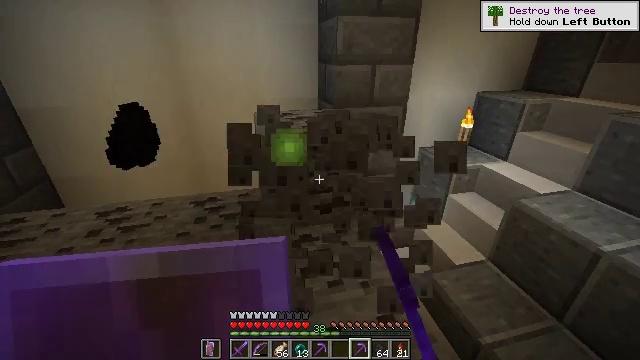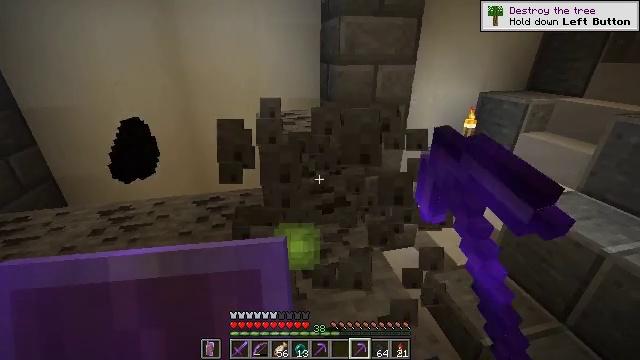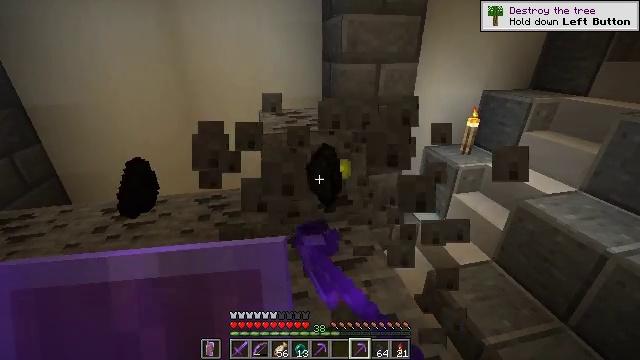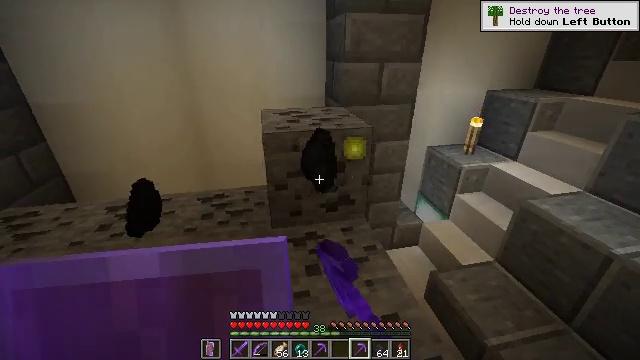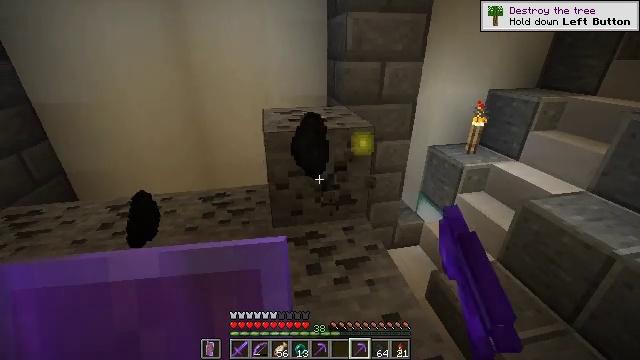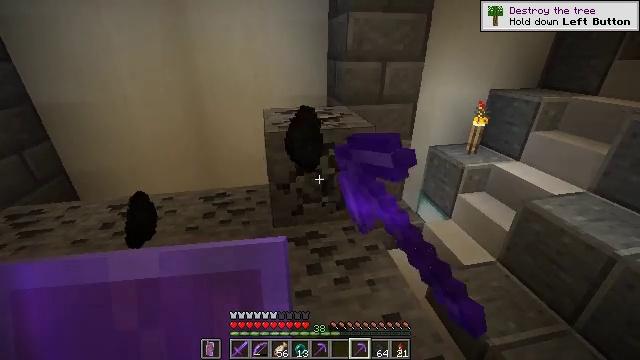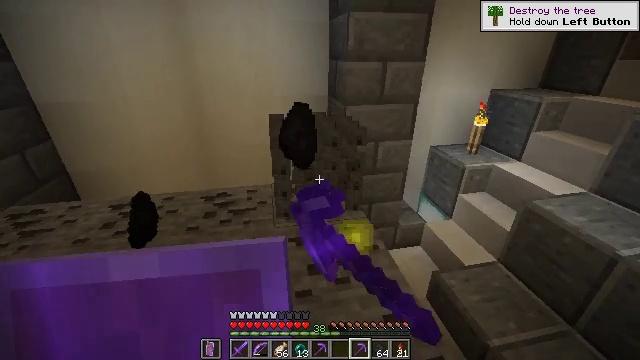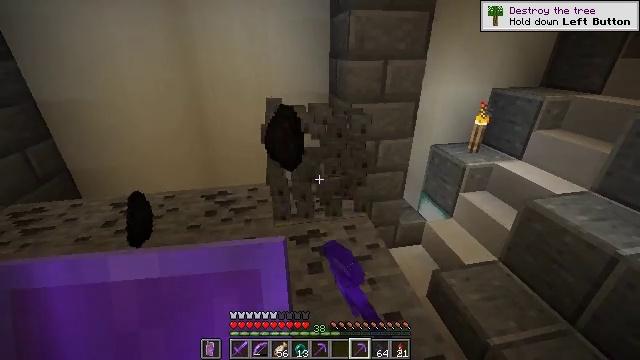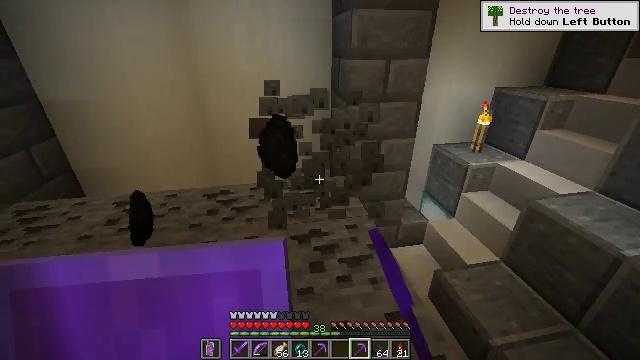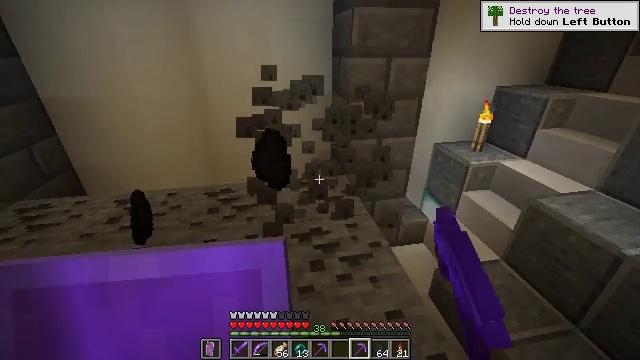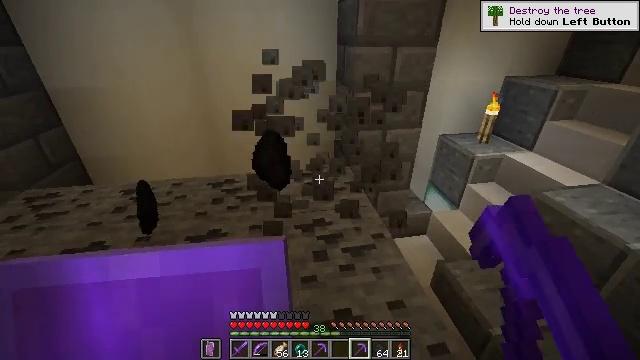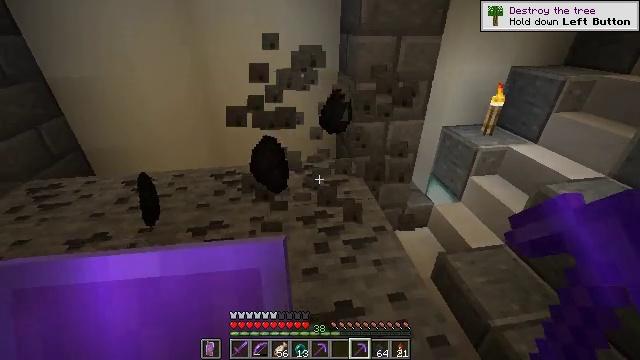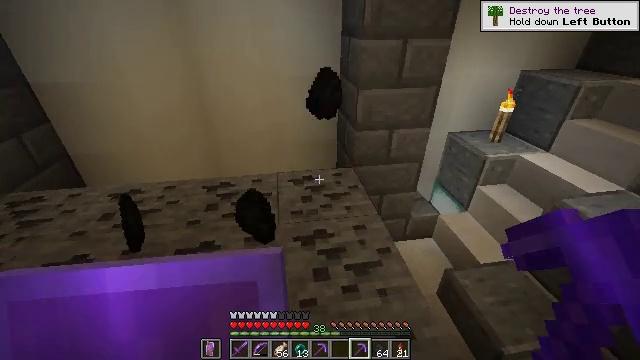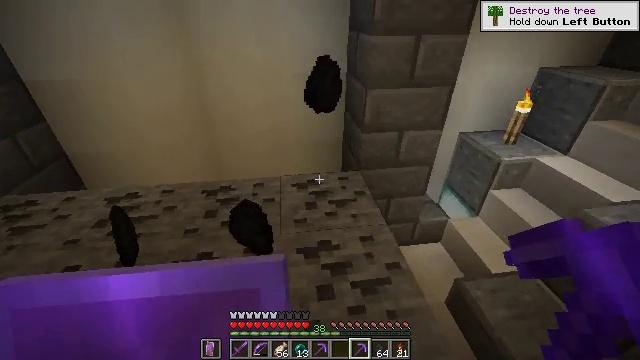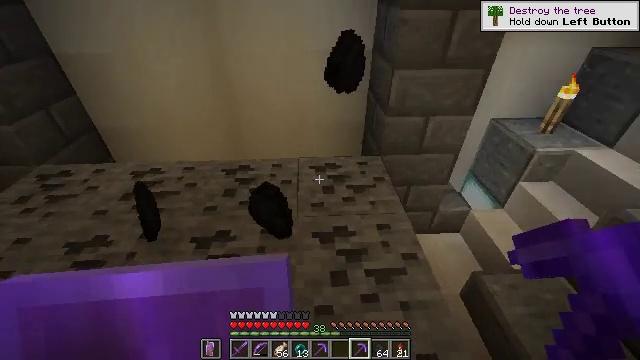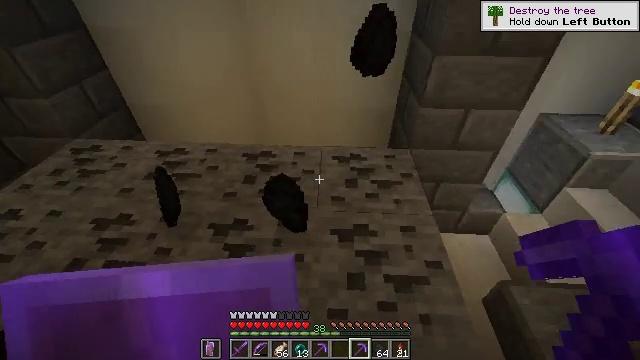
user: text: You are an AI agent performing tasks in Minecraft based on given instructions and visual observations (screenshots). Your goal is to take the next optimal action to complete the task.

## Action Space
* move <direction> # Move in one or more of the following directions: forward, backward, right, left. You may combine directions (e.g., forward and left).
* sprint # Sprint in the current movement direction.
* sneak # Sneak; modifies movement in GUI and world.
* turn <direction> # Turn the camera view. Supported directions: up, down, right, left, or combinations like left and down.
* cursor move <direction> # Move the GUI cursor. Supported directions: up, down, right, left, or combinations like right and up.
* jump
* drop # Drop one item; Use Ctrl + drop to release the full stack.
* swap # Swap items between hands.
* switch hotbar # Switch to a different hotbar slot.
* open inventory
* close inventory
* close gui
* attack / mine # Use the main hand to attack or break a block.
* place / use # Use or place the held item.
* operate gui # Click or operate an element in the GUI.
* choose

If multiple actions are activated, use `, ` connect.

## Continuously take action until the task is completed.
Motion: motion action
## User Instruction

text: Collect coal by mining the ore.
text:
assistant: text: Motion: attack / mine
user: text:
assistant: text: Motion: attack / mine
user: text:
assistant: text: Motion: attack / mine
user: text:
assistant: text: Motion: attack / mine
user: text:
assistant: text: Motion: attack / mine
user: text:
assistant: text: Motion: attack / mine
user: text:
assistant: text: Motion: attack / mine
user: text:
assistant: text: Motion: no_op
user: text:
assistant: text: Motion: no_op
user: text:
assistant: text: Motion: turn down
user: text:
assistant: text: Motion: move forward, turn down
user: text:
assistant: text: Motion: move forward
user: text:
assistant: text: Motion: move forward, turn left and down
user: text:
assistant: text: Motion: move forward, turn left and down
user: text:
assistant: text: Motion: move forward, turn left and down
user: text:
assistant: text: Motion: move forward, turn left and down
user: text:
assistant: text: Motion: move forward, turn left and down
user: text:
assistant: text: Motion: move forward and move right, turn left and down
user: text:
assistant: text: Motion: move forward and move right, turn left and down
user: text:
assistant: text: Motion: move forward and move right, turn left and down
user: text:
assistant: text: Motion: move forward and move right, turn left and down
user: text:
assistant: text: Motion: move forward and move right, turn left and down
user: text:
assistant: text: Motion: move forward and move right, turn left and down
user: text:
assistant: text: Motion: move forward and move right, turn left and down
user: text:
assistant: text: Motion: move right, turn left and down
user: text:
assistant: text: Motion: move right, turn left and down
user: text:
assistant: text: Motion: move right, turn left and down
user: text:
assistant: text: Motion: move right, turn left
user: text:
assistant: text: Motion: move right, turn left
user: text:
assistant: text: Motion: move right, turn left and up